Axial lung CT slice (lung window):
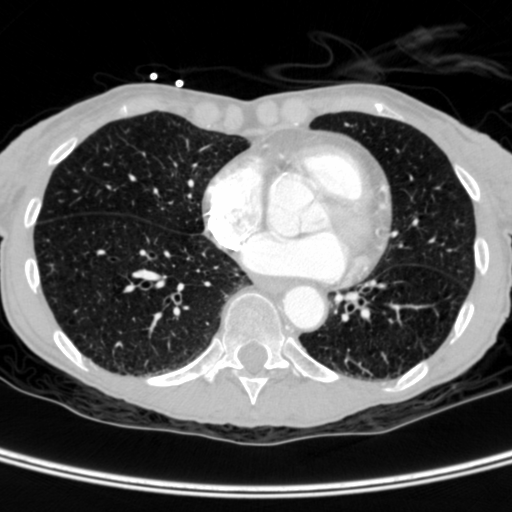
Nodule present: no